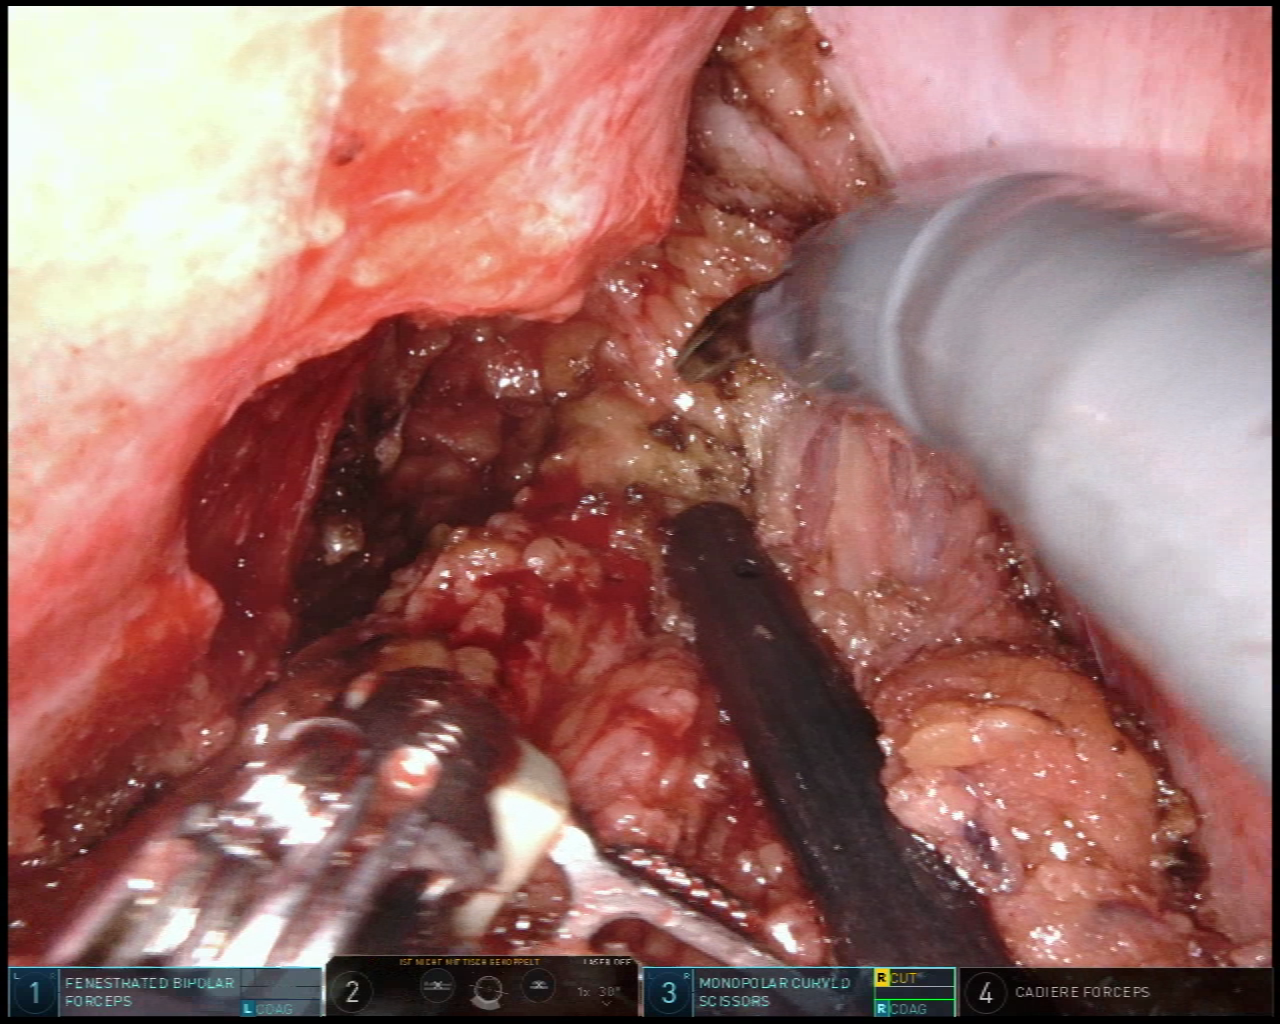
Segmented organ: vesicular_glands
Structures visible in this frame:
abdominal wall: no
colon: no
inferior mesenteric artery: no
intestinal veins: no
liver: no
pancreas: no
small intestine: no
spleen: no
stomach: no
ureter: no
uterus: no
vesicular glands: yes